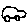
Label: car